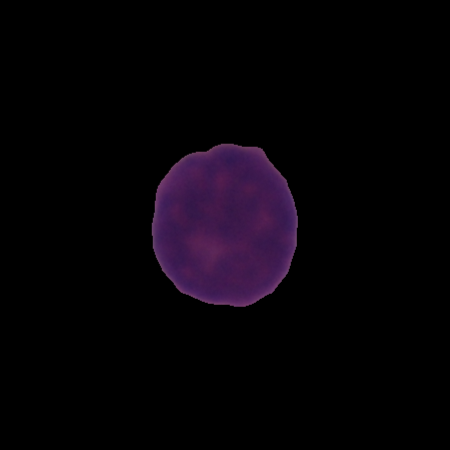
Label: healthy